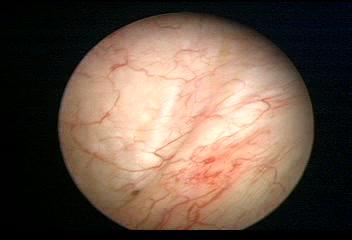
Modality: WLC
Class: Normal mucosa
Bladder cancer association: No